Field crop: tomato
Growth stage: 2
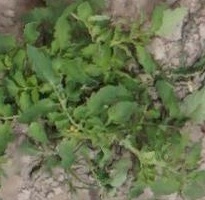
Species: tomato